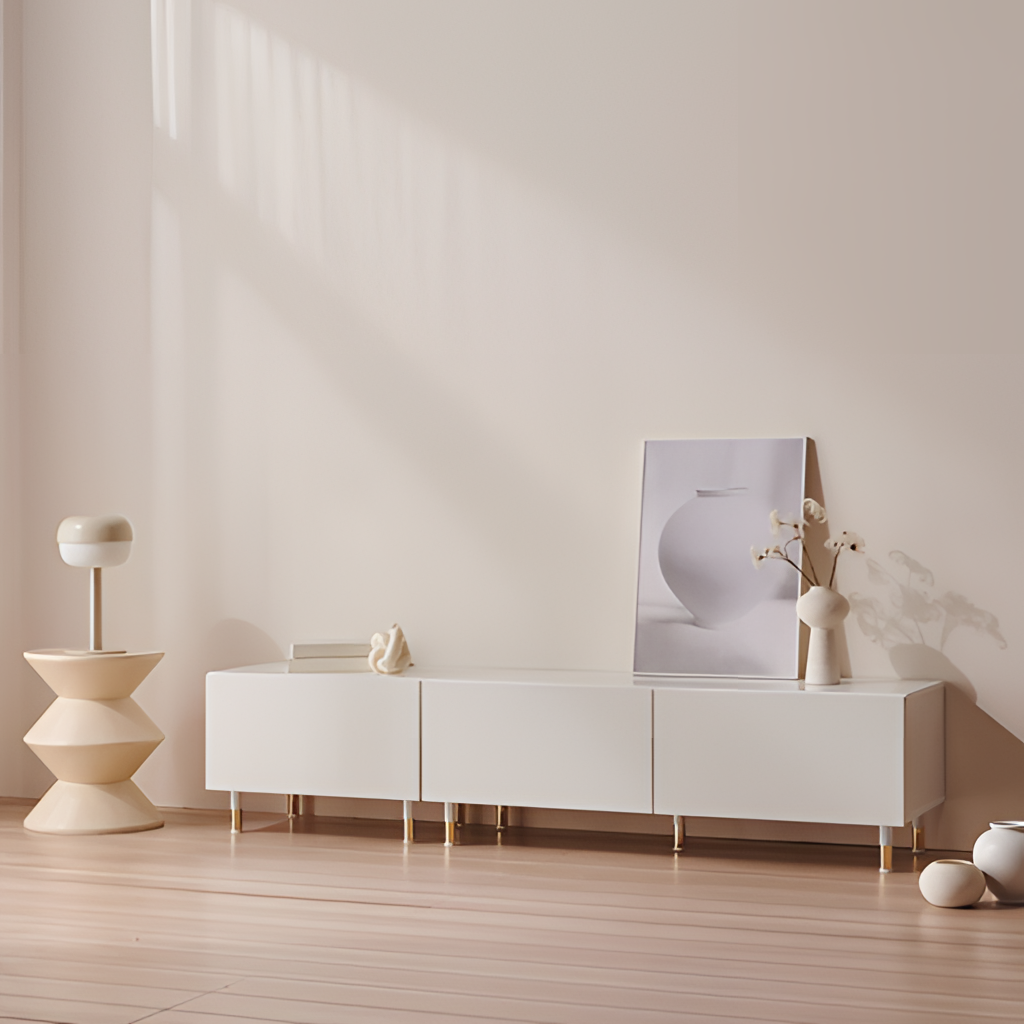
wood media console, living room, wood flooring, with plank pattern, beige paint wallpaper, with solid pattern, minimalist